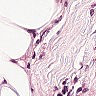
Metastatic tissue present: no